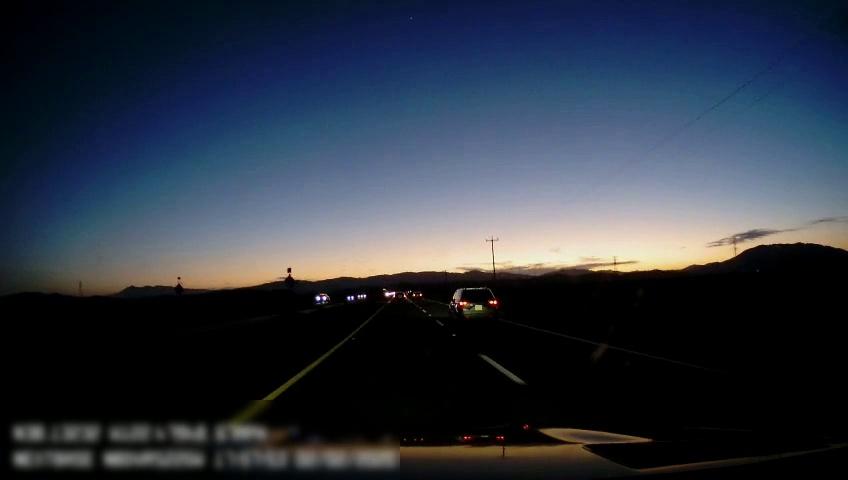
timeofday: Dusk/Dawn/Twilight
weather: Sunny
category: Drivable Space
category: Vehicles | Truck
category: Vehicles | SUV
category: Vehicles | SUV
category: Vehicles | SUV
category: Lanes | Alternate Lane
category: Lanes | Current Lane
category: Lanes | Current Lane